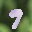
Label: 9